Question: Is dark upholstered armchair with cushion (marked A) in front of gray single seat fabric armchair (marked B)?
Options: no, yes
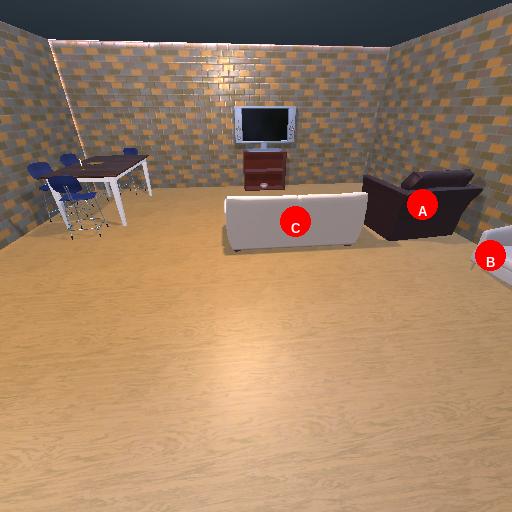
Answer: no